Field crop: maize
Growth stage: 2
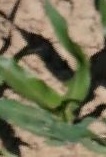
Species: maize